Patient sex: M
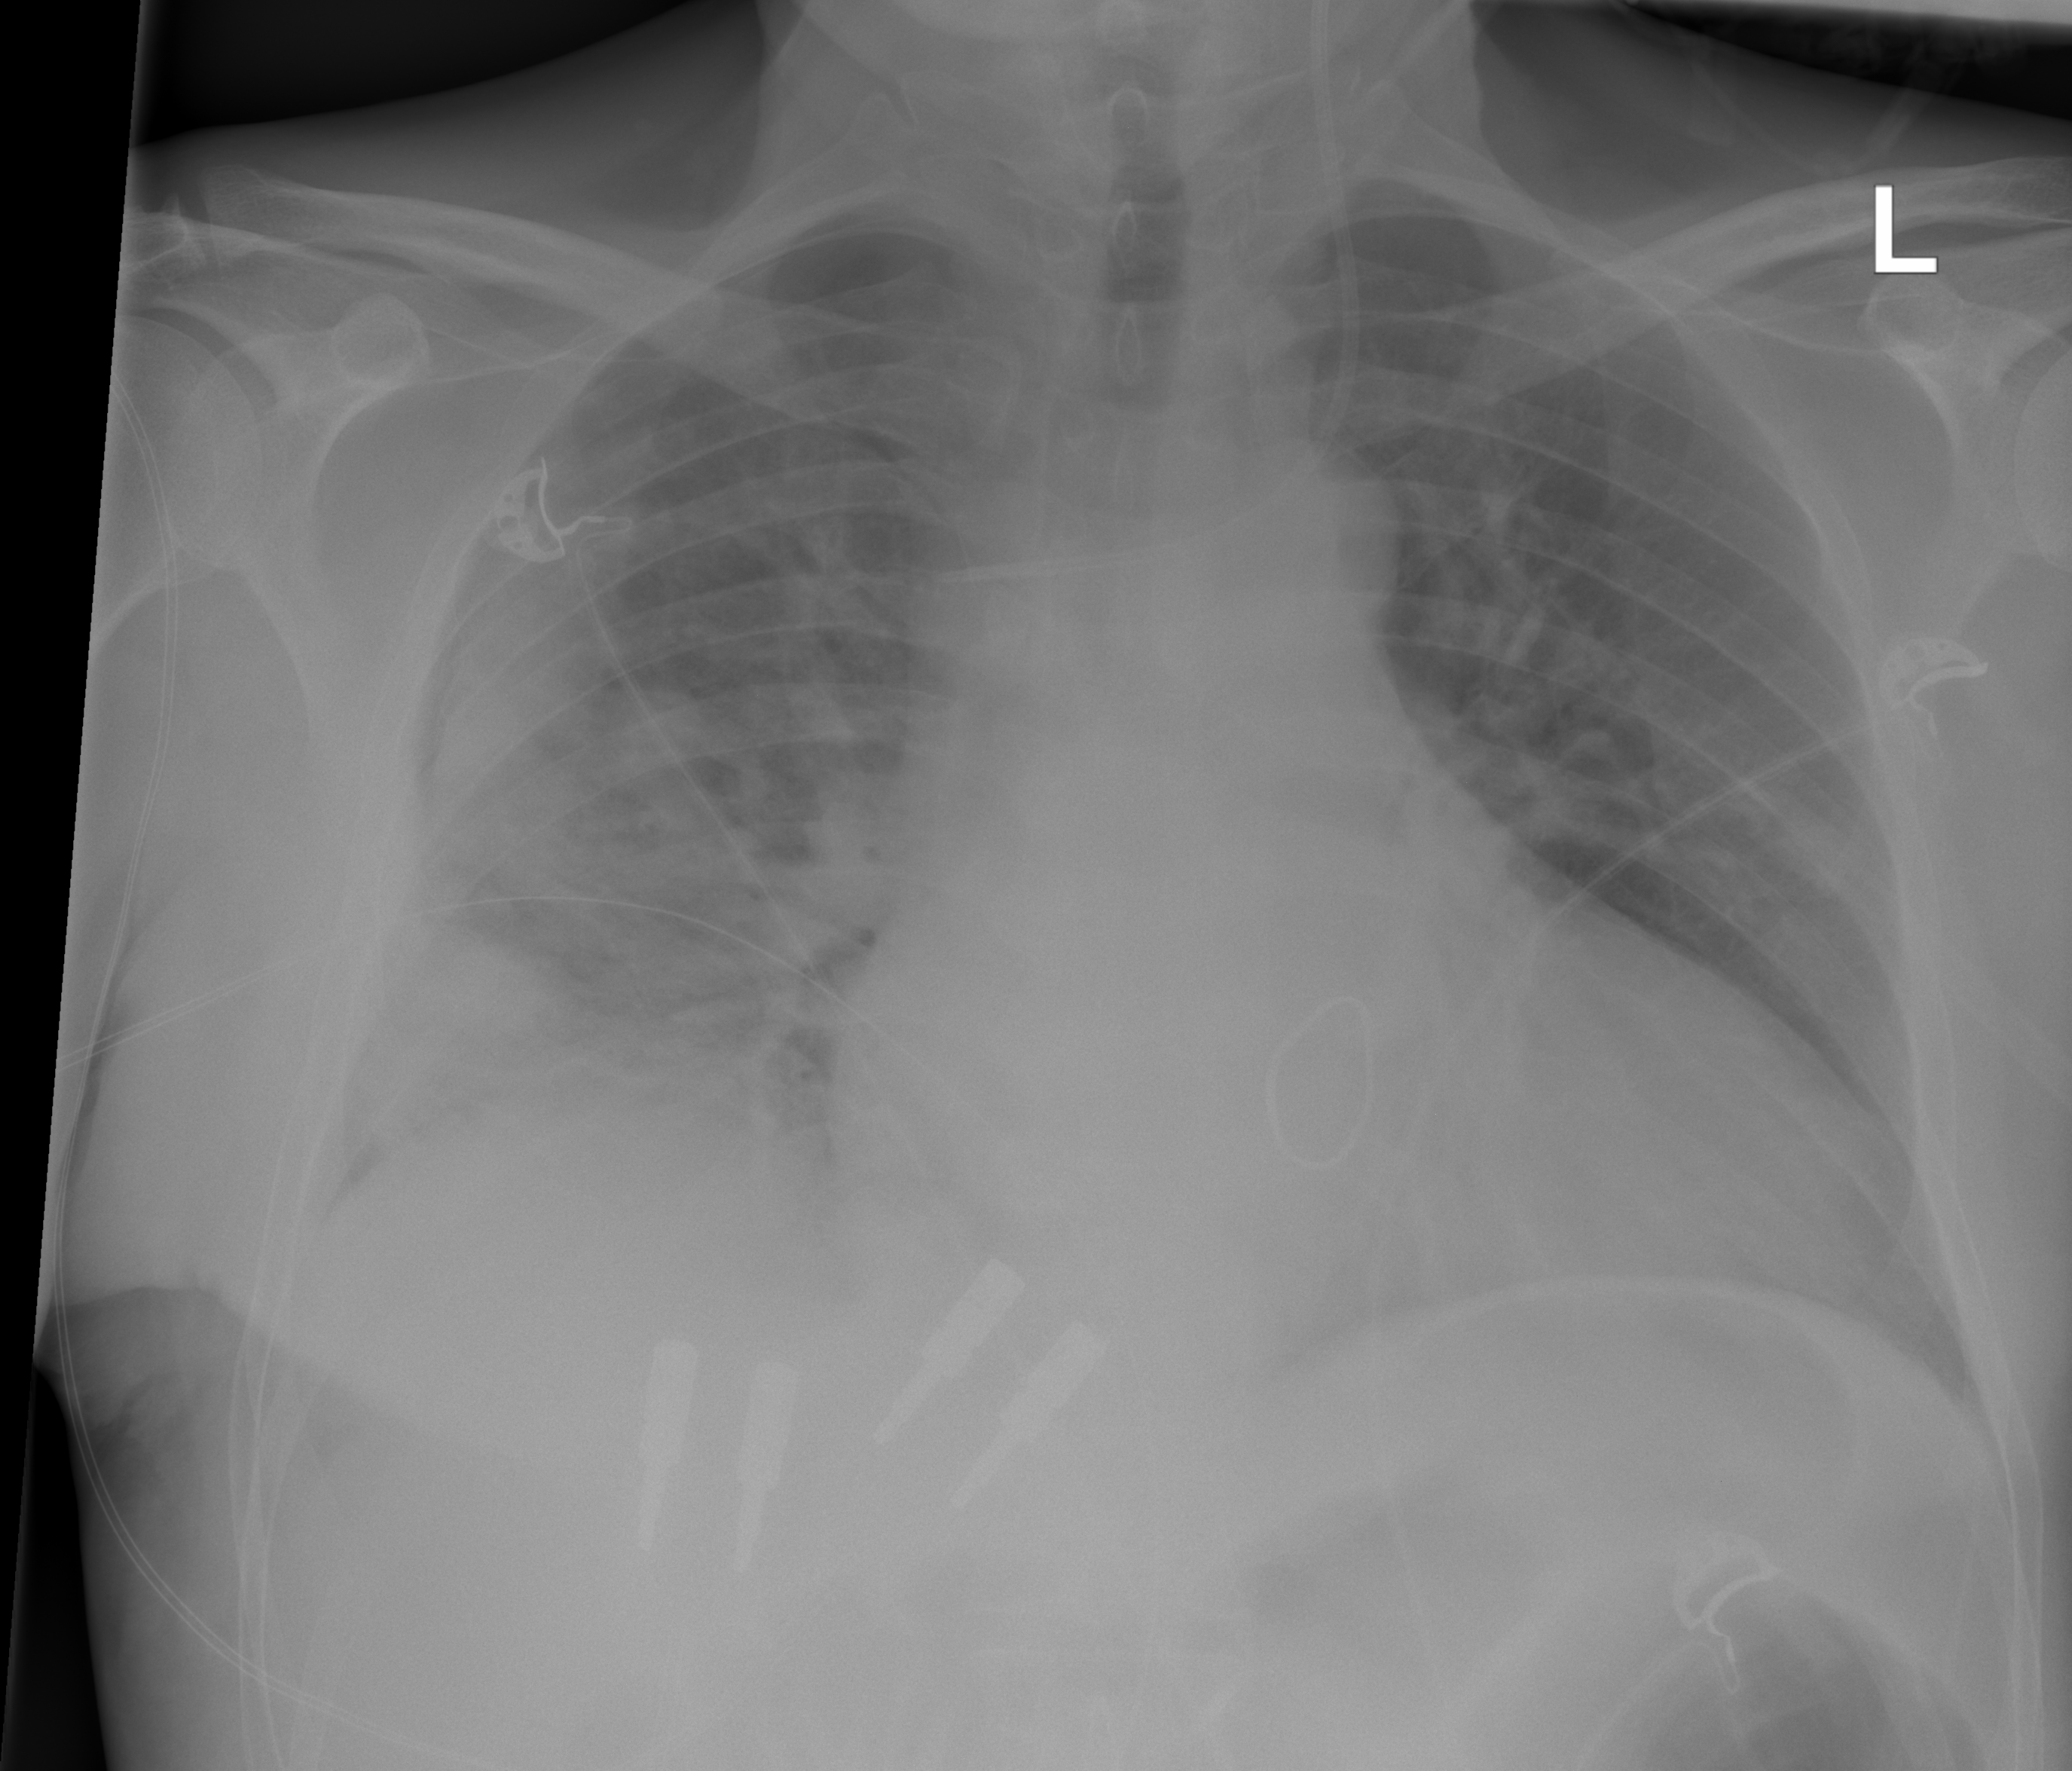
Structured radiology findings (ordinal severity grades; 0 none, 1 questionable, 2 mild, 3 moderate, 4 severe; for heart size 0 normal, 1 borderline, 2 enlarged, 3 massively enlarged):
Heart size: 2
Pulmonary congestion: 2
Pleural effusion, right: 3
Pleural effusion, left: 1
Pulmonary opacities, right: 2
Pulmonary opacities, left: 0
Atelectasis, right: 3
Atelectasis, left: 2